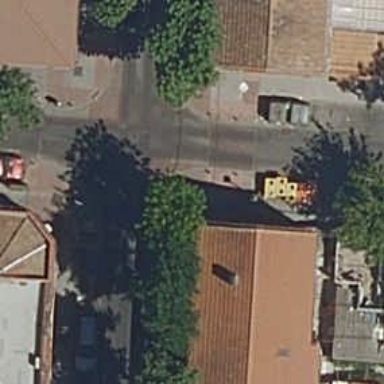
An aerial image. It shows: Table-style traffic calming feature.